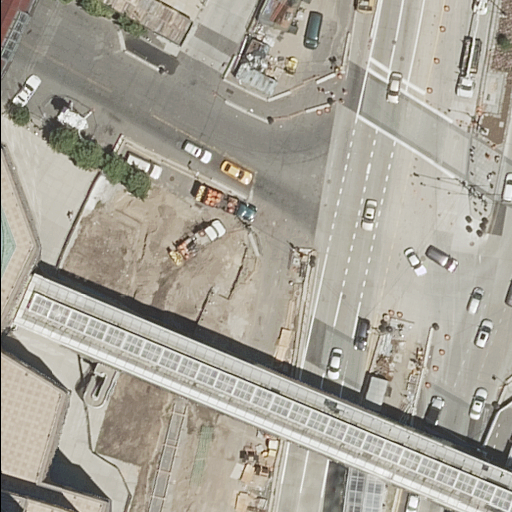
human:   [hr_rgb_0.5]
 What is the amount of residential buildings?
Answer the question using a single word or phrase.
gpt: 2

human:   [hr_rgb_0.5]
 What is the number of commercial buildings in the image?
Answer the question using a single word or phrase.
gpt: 0

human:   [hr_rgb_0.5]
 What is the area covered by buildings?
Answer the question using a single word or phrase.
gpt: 884m2

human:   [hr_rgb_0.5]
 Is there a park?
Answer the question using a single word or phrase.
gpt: yes

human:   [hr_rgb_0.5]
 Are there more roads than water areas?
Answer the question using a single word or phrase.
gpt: yes

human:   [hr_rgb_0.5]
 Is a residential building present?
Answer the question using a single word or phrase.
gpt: yes

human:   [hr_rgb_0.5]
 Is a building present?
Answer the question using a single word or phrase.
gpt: yes

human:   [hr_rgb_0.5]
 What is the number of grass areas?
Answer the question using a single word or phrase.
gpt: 1

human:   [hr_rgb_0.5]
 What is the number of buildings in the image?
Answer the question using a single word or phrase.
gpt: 2

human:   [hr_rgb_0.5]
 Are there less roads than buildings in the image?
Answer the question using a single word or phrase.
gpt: no

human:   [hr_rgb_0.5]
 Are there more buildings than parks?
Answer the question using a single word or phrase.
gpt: yes

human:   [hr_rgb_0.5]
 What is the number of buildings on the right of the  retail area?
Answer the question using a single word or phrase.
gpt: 0

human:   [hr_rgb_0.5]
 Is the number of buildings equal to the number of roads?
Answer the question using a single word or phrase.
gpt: no

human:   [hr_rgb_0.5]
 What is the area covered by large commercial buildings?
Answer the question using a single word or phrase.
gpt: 0m2

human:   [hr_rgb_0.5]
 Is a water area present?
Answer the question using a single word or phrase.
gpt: no

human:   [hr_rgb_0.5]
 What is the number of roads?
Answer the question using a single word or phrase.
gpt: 15

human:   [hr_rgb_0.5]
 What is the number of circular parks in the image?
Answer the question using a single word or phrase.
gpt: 0

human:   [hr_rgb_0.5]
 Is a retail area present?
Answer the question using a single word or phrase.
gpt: yes

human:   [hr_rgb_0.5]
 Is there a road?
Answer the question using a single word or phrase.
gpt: yes

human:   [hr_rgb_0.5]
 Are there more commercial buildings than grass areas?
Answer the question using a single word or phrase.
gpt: no

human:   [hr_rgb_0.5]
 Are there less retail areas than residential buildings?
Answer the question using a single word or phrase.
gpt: yes

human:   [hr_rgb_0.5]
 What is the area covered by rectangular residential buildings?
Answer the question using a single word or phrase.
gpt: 73m2

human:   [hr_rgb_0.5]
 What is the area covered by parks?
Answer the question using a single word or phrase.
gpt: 5m2

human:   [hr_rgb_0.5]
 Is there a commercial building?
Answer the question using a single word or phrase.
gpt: no

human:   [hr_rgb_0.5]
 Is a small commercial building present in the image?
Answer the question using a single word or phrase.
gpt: no

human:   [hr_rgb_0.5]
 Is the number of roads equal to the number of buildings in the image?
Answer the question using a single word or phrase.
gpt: no

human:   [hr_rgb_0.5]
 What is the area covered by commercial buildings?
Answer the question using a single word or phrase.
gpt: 0m2

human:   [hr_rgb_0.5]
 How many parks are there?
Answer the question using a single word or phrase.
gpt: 1

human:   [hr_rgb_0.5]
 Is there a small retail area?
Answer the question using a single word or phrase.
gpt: yes

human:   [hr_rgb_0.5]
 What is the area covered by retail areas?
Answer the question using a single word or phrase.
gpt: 0m2

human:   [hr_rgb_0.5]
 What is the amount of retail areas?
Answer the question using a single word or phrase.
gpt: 1

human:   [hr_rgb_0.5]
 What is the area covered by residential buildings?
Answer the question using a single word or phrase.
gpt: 884m2

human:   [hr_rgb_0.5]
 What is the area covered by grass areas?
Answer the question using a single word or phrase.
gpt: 13m2

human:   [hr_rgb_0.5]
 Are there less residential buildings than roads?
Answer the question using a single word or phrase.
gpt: yes

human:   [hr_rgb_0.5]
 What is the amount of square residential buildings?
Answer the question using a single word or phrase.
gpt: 0

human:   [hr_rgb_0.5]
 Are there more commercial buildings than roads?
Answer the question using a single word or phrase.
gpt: no

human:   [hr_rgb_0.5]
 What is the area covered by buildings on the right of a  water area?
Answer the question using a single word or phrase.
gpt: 0m2

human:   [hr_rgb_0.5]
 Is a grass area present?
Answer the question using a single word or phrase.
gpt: yes

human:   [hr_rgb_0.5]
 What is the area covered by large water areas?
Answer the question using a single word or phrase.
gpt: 0m2

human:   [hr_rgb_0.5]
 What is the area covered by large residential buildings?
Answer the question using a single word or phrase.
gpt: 810m2

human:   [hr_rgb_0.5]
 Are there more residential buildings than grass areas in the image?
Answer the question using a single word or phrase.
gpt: yes

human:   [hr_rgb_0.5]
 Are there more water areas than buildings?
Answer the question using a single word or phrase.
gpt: no

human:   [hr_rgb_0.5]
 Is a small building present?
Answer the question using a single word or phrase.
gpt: yes

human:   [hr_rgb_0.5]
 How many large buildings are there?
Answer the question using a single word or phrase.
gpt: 1

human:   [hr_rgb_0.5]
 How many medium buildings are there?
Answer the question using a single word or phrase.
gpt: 0

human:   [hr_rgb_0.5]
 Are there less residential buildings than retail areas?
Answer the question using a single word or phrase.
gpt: no

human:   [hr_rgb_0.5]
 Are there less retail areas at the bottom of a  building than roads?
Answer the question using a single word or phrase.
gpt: yes

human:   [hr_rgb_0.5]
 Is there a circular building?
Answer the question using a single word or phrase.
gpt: no

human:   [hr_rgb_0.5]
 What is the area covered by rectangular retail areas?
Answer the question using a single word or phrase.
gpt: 0m2

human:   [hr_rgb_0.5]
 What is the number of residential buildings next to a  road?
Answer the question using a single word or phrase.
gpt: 2

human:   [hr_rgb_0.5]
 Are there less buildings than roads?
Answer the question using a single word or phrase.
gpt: yes

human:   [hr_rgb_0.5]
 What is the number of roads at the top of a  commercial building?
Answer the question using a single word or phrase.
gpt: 0

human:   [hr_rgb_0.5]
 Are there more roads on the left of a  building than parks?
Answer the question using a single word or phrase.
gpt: no

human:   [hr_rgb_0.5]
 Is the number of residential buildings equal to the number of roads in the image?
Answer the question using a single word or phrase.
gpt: no

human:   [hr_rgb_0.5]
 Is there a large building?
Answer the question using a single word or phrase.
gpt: yes

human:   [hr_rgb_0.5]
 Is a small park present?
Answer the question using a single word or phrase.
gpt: yes

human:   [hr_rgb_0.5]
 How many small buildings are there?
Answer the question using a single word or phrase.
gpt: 1

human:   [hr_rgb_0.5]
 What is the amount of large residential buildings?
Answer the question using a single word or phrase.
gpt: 1

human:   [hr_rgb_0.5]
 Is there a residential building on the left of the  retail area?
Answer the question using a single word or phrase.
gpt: yes

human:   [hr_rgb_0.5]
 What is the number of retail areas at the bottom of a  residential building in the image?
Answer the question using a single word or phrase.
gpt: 1

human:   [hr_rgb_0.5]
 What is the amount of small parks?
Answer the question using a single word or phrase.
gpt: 1

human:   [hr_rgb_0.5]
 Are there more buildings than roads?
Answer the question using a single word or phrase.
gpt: no

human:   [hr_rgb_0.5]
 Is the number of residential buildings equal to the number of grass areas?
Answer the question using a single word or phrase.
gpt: no

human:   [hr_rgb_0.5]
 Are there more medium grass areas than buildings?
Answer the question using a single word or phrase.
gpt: no